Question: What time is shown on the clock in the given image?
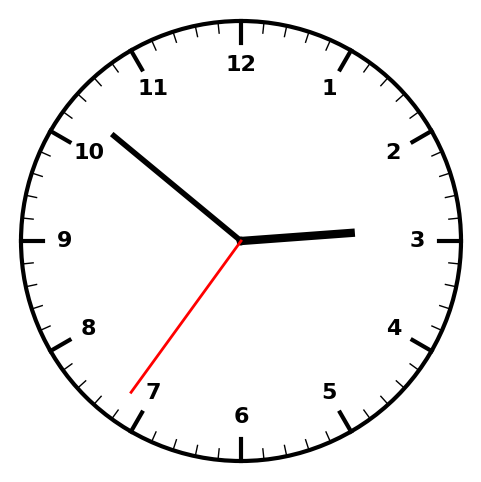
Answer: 02:51:36